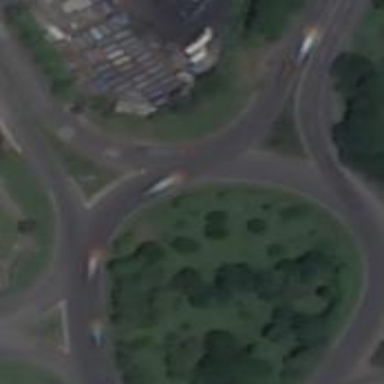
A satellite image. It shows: Secondary road leading to roundabout.